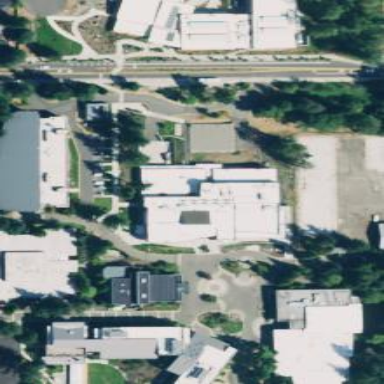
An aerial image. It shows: College building.